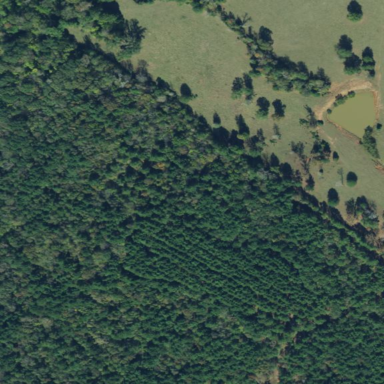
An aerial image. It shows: Evergreen needle-leaved forest.